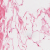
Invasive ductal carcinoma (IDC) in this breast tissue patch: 0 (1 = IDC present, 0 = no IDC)